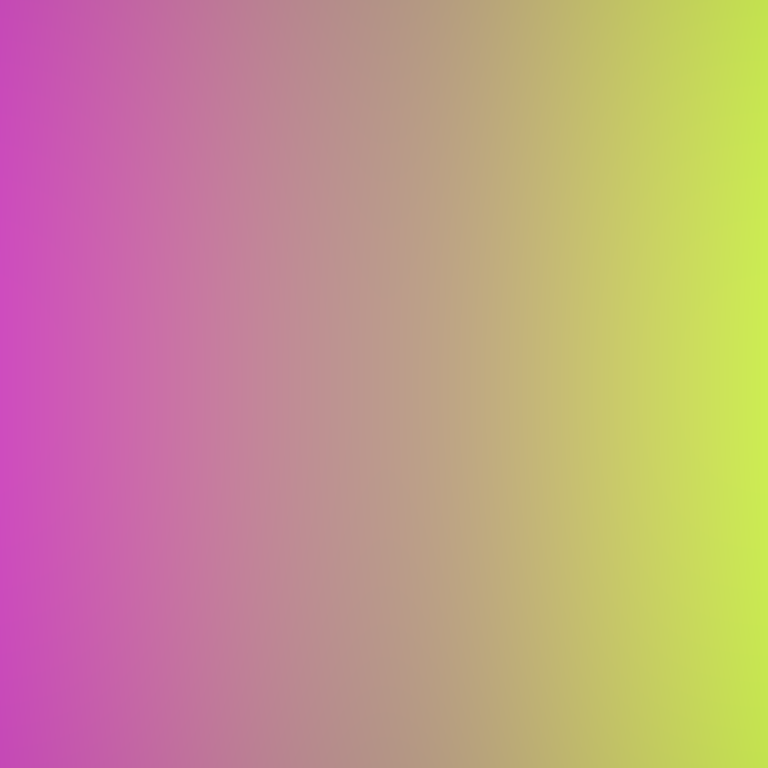
Abstract light effect, smooth gradient from violet to yellow, dreamy atmosphere, soft blend, no room, no furniture, no objects.